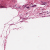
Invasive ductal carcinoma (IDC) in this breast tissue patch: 0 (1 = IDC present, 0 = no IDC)